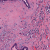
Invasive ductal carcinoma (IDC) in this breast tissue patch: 0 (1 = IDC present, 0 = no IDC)